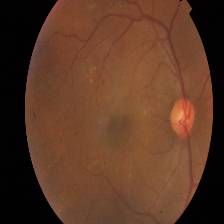
Diabetic retinopathy grade: Proliferative DR